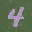
Label: 4